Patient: sex F, age 75
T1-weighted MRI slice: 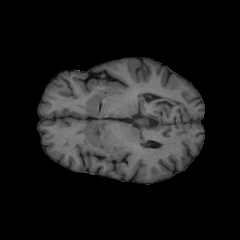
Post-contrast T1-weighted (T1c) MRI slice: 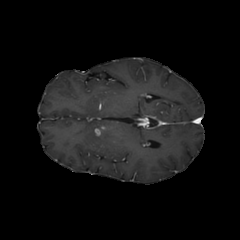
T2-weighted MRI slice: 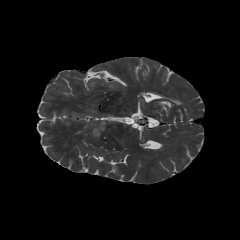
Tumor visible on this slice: yes
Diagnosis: Glioblastoma, IDH-wildtype
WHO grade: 4